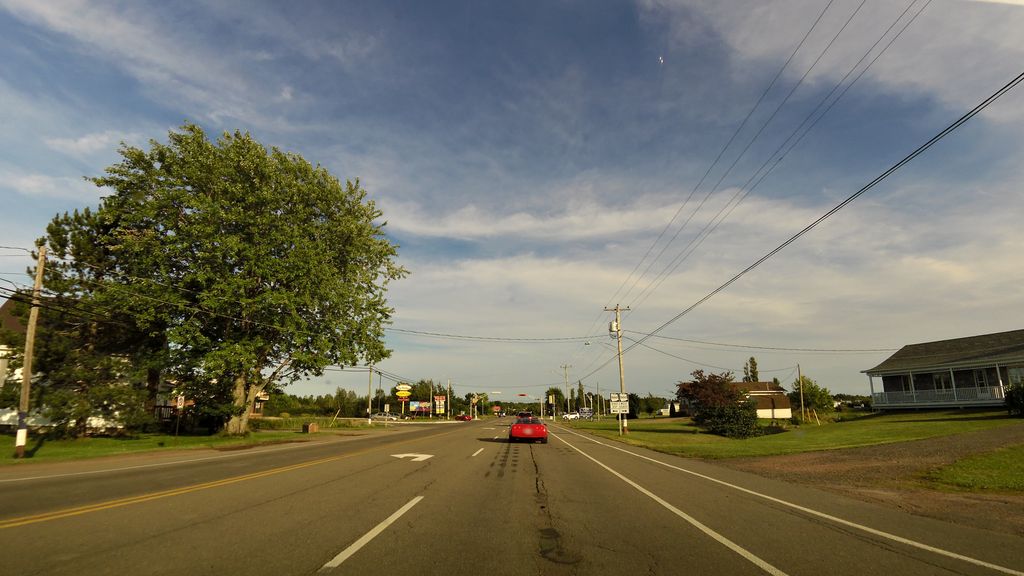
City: charlottetown